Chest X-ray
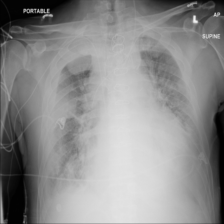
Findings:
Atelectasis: negative
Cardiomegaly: negative
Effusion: negative
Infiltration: negative
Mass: negative
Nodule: negative
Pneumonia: negative
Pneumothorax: negative
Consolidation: negative
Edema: negative
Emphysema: negative
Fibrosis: negative
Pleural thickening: negative
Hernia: negative